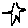
Label: star